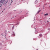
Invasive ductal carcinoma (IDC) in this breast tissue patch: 0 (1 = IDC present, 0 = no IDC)